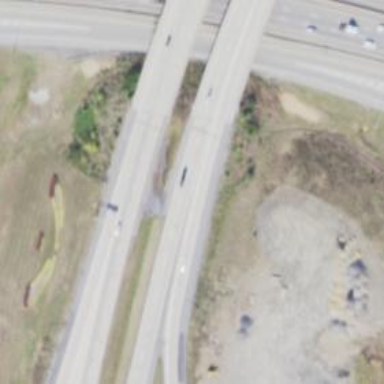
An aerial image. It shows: Trunk highway with expressway features.